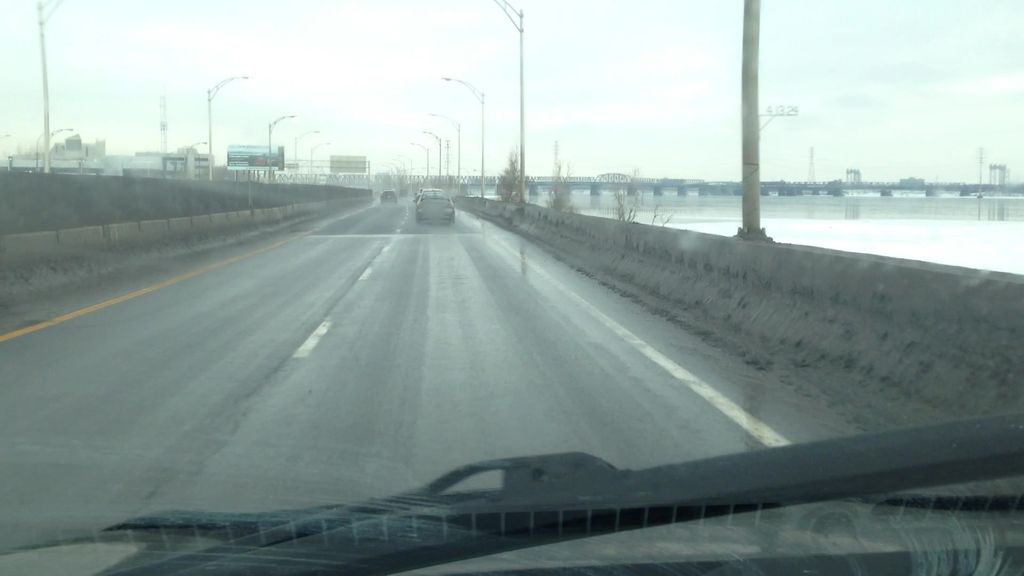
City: montreal